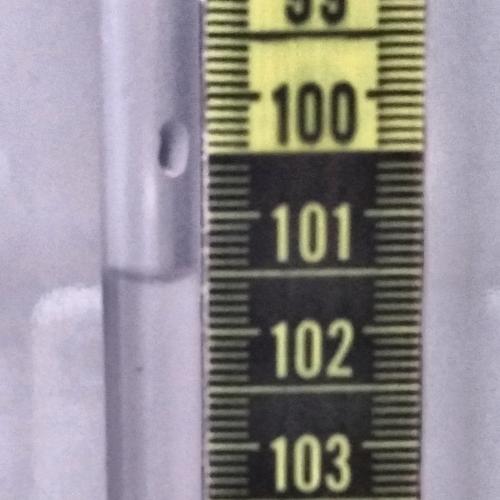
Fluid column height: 101.5 cm